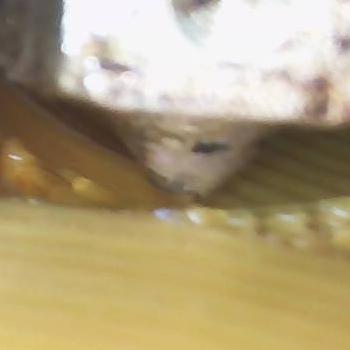
Flow rate: 100%